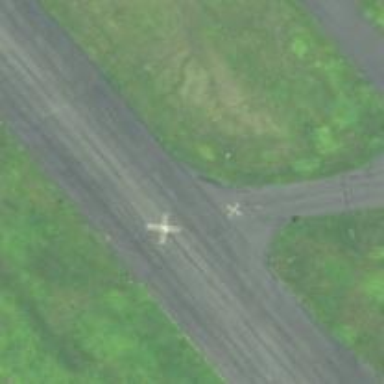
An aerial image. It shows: Image of taxiway at airport.